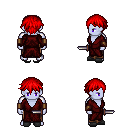
a pixel art fantasy rpg character, male body template, dark elf, purple skin, red robe, robe skirt, red short bangs hairstyle, leather bracers, gray slippers, dagger, four views (front, back, left, right), 2x2 character sprite sheet, small pixel art, hard edges, no anti-aliasing